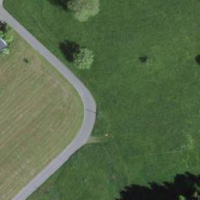
EUNIS habitat code: 24
Species observed at this site:
Prunus padus